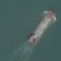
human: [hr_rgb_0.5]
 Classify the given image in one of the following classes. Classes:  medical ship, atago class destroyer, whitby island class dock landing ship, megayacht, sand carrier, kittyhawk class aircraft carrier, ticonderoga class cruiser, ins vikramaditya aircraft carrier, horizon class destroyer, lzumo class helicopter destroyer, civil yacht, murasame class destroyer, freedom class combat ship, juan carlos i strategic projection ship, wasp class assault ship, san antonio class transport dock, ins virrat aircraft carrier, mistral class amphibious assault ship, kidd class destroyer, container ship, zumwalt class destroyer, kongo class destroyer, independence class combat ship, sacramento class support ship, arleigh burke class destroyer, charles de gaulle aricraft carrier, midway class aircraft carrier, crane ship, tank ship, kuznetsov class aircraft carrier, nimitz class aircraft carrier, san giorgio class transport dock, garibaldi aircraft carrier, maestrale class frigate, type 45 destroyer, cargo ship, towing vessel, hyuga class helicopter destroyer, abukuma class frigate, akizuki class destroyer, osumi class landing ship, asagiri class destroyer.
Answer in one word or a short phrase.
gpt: Sand carrier